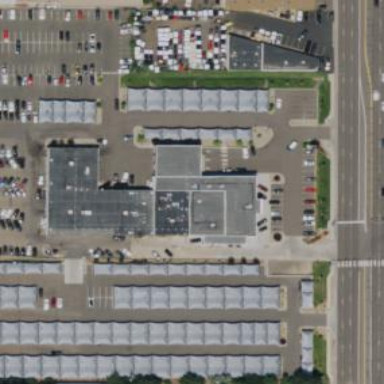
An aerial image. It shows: Retail building.